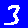
Digit: 3